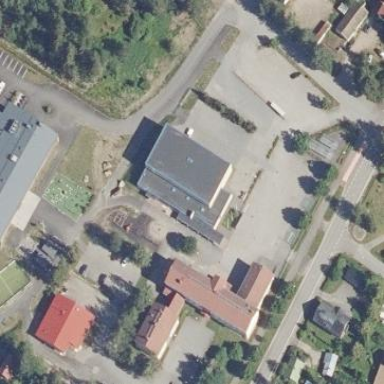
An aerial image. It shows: Building with sports hall used for leisure activities.